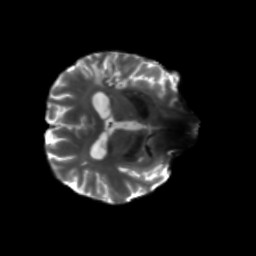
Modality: T2w
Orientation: axial
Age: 63
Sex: male
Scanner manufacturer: siemens
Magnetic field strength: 3 T
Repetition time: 5.25 s
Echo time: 0.08 s